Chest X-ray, AP view. Patient: 22 years old, sex M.
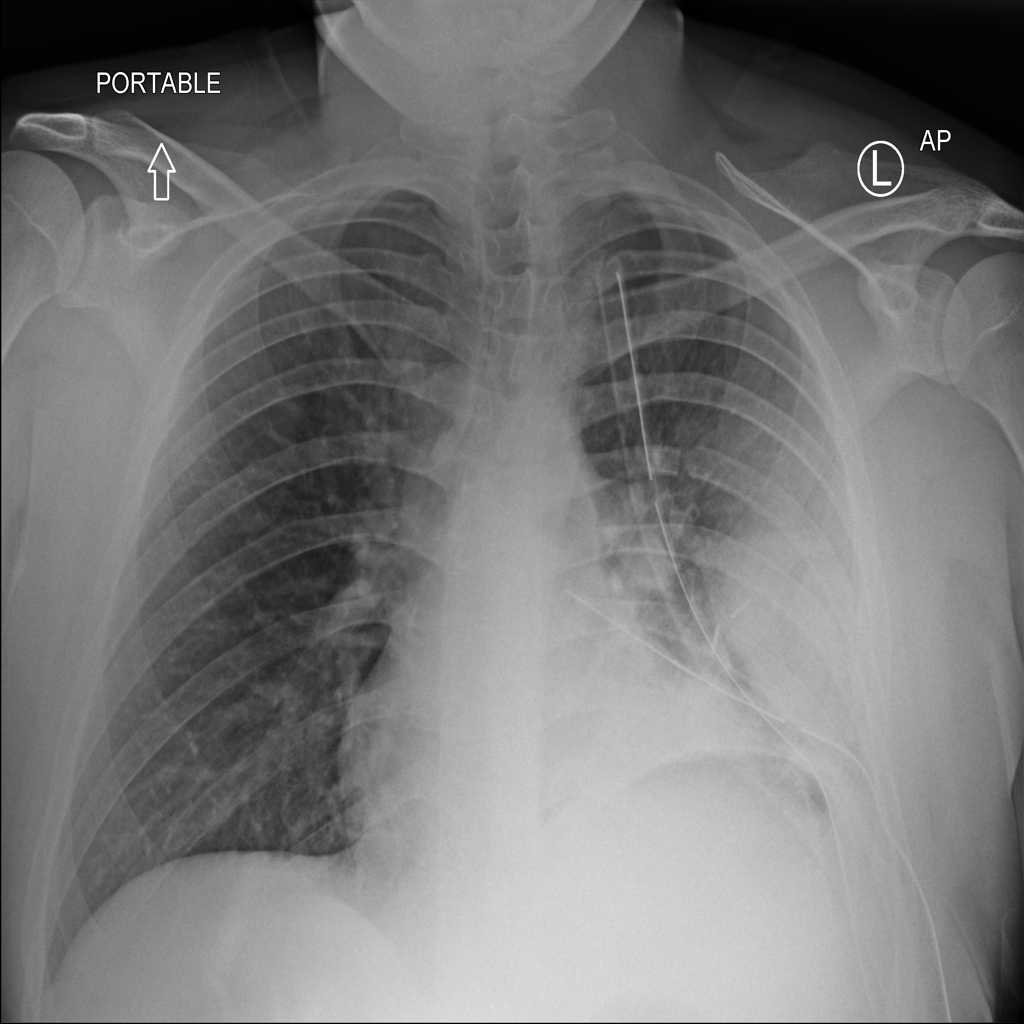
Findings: Atelectasis, Consolidation, Mass